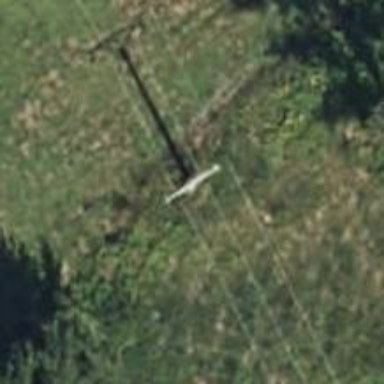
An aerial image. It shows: Power pole.